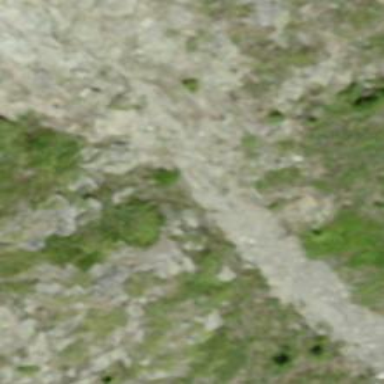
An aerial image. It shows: Natural scree.